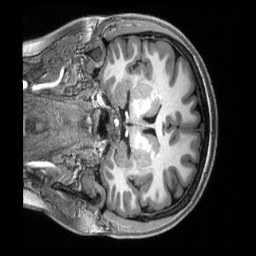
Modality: T1w
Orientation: coronal
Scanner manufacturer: siemens
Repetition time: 2.5 s
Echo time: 0.00231 s